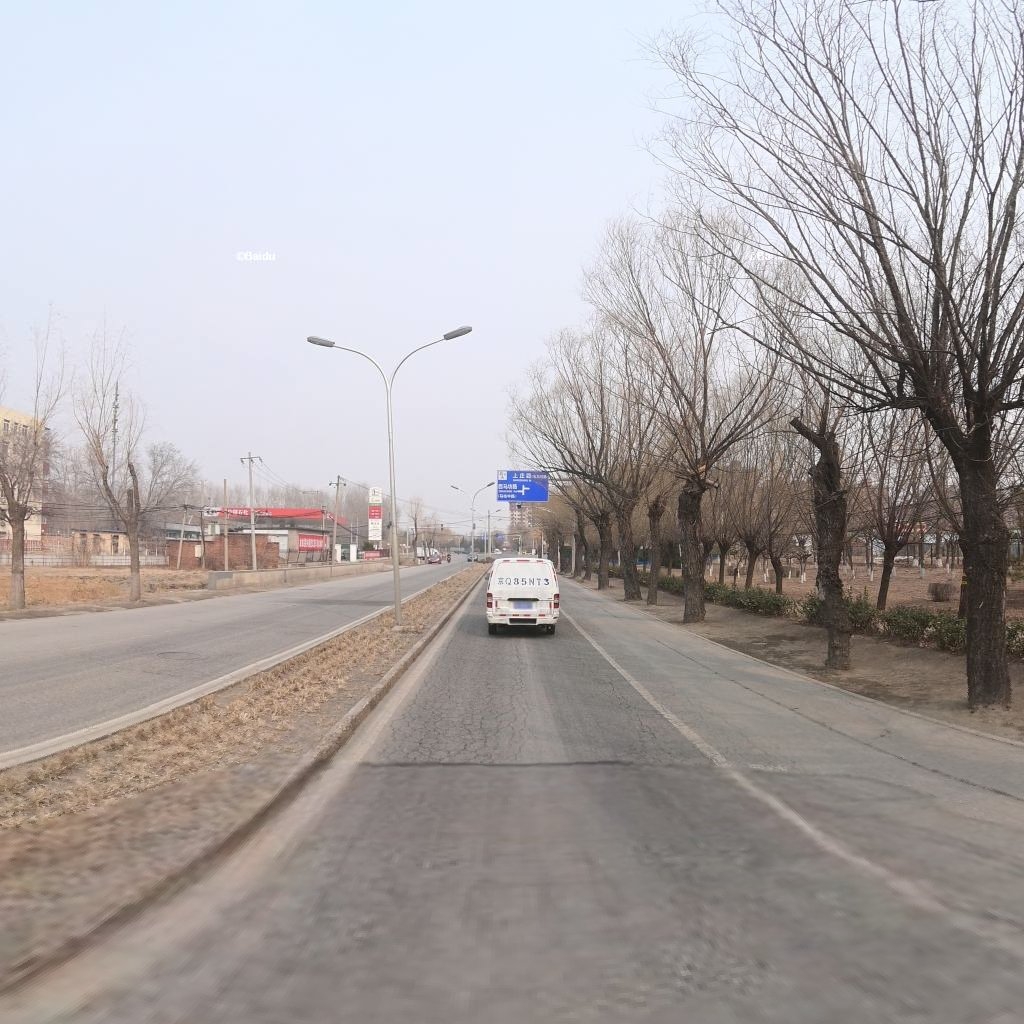
Region: Haidian
Road damage annotations: alligator crack, manhole cover, longitudinal crack